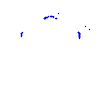
Particle: kaon